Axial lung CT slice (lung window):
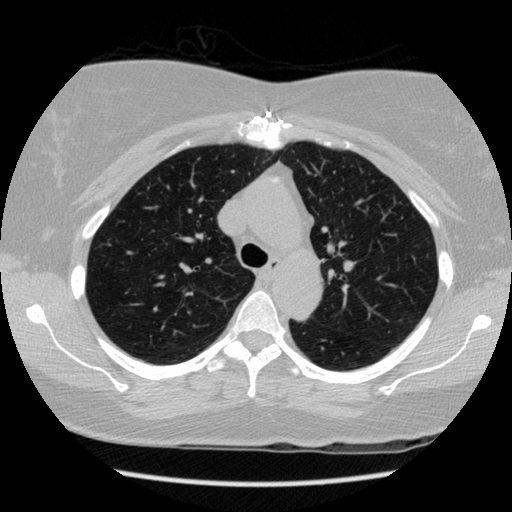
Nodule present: no